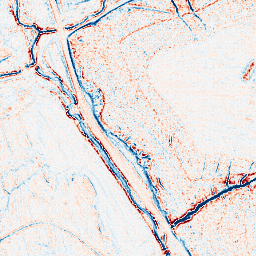
Category: edge_preserving
Decomposition family: anisotropic_diffusion
Decomposition parameters: iterations: 5
kappa: 50
gamma: 0.15
Upsampling method: sinc_blackman
Upsampling parameters: scale: 2
kernel_size: 4
Upsampling scale: 2